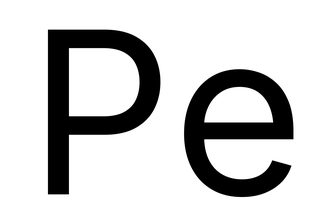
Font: Inter_Regular